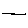
Label: line